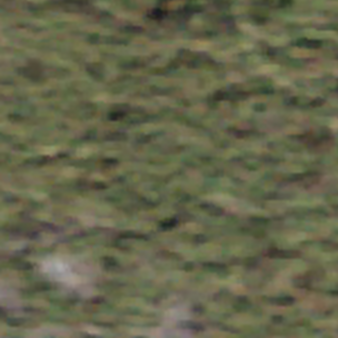
Label: other